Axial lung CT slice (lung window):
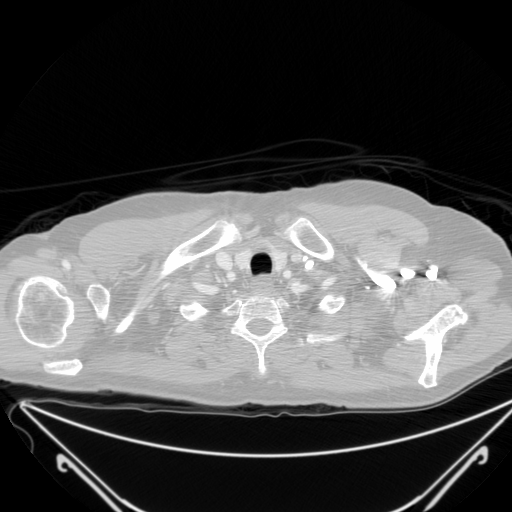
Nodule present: no